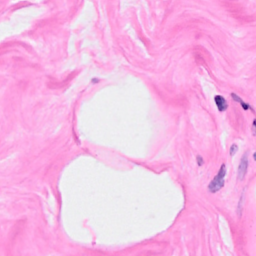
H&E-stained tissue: Breast